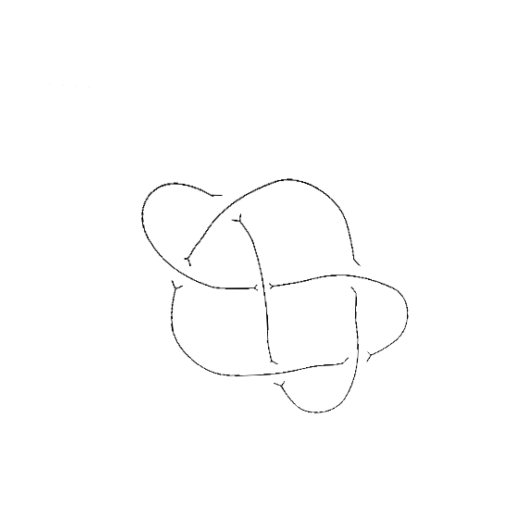
Crossing number: 6